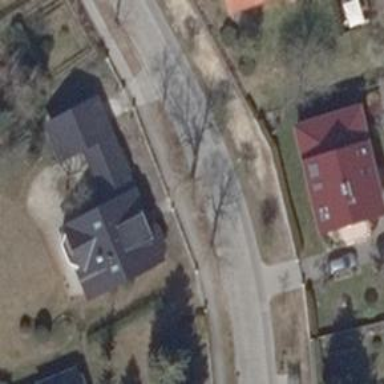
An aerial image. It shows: Residential road.